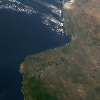
Label: land